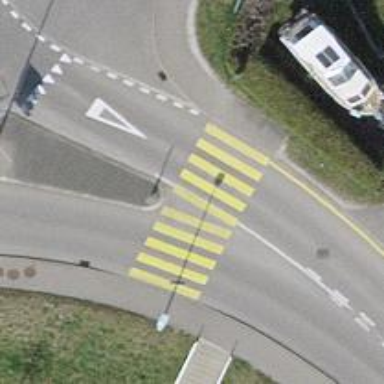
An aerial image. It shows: Marked zebra crossing with island in the middle.